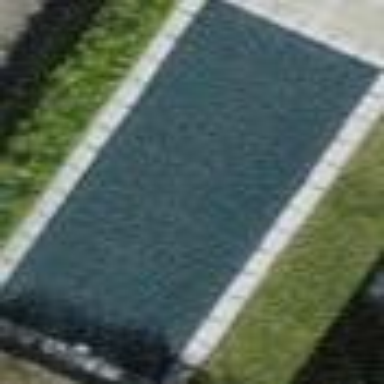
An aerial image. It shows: Swimming pool located in leisure land.